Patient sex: F
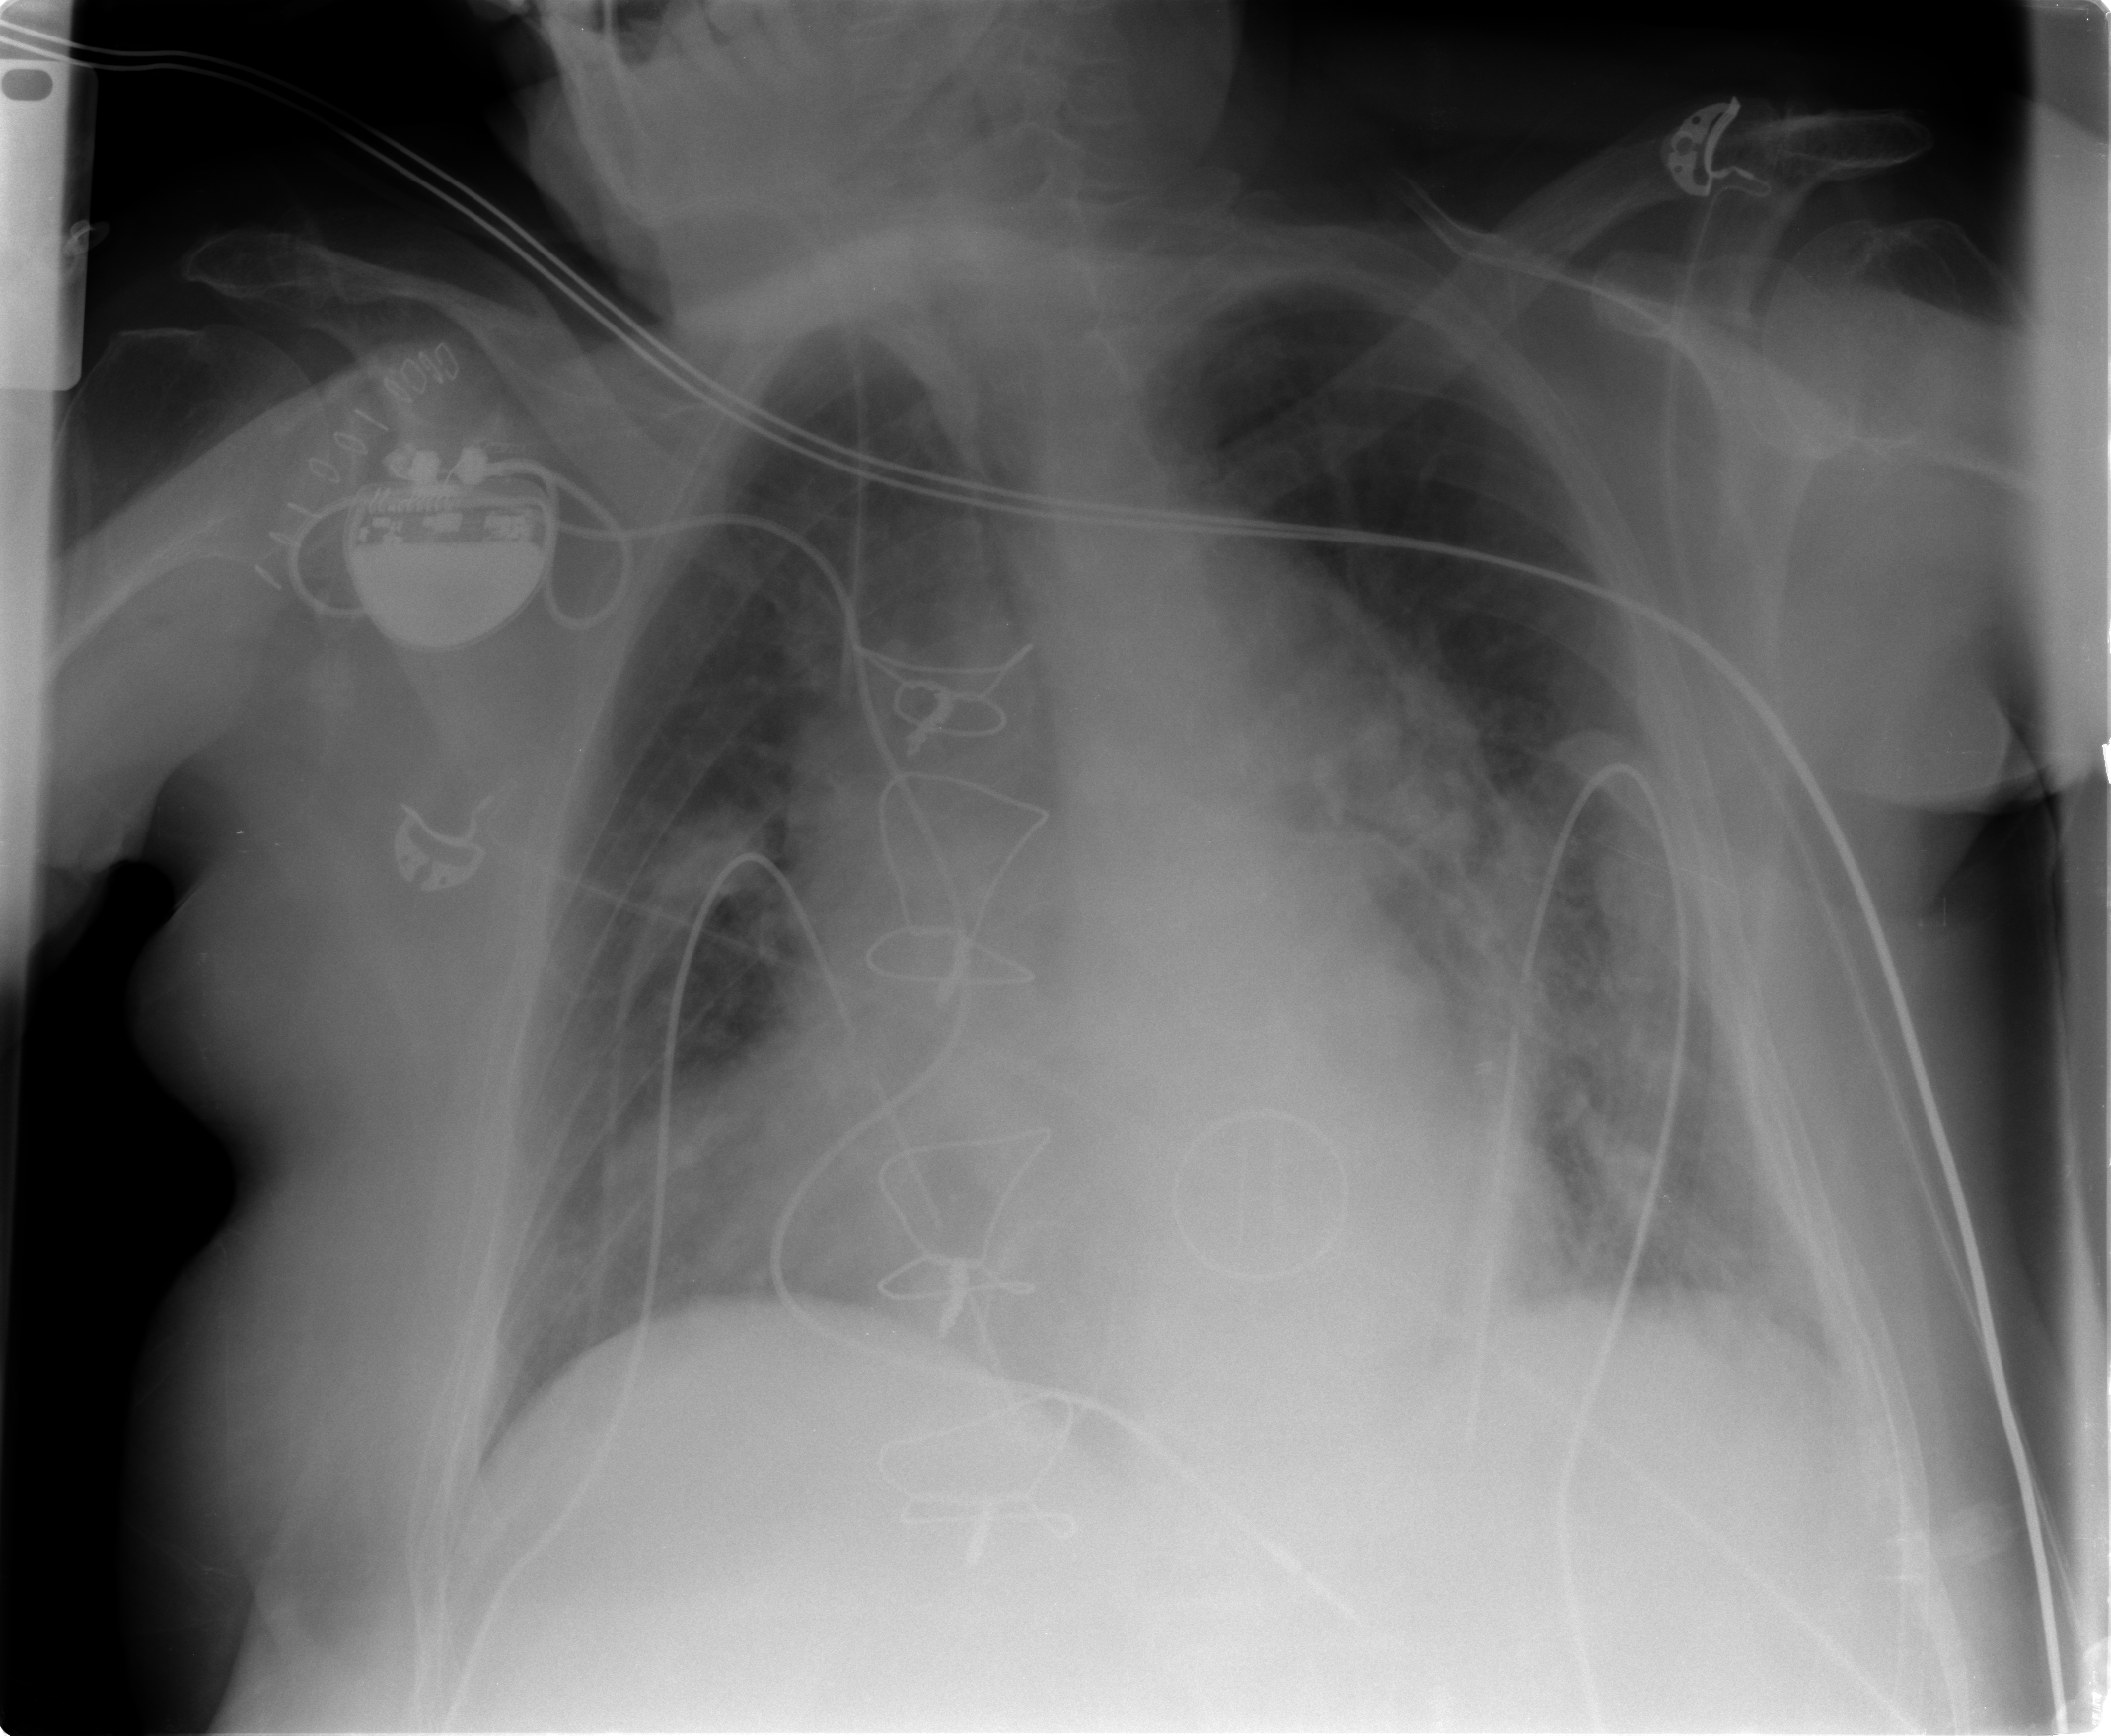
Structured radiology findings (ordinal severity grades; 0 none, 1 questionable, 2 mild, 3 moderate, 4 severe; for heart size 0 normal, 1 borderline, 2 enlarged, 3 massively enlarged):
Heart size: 2
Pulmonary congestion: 2
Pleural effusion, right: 2
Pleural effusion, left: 1
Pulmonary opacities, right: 2
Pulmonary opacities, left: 2
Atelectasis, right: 2
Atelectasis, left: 2